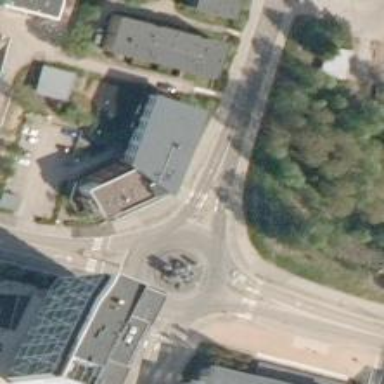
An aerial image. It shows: Secondary road around roundabout.